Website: crate-barrel
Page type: billing-address
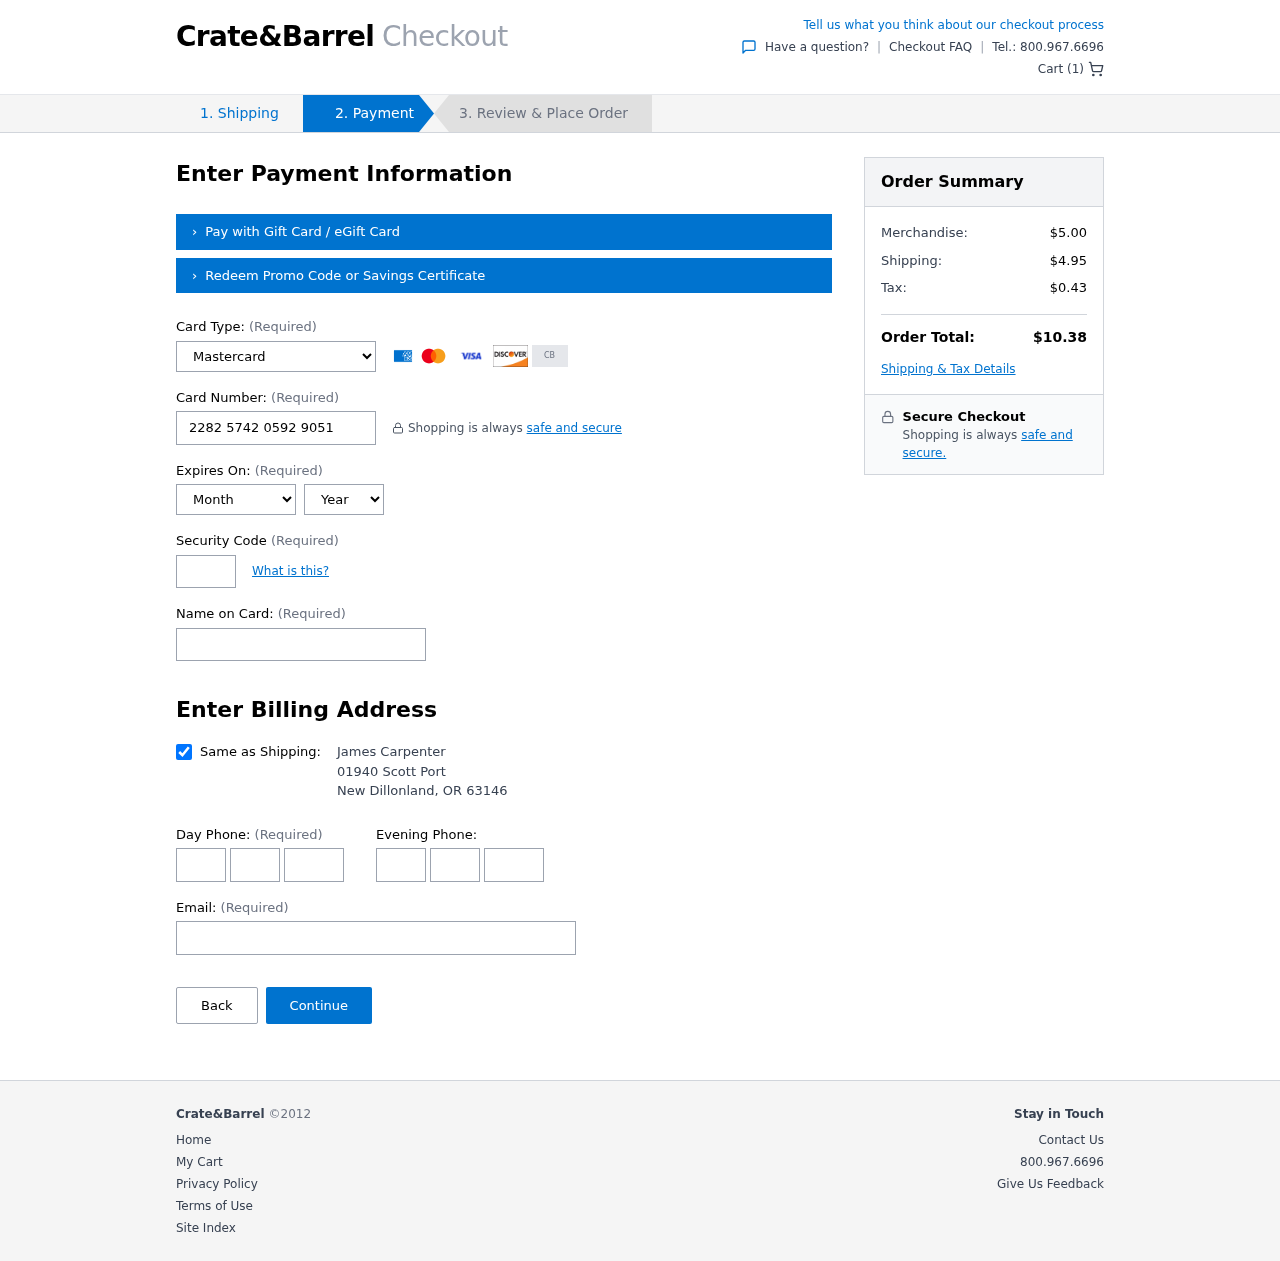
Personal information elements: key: PII_CARD_CVV
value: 972
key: PII_CARD_EXPIRY_MONTH
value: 08
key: PII_CARD_EXPIRY_YEAR
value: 29
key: PII_CARD_NUMBER
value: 2282 5742 0592 9051
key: PII_CARD_TYPE
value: Mastercard
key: PII_CITY
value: New Dillonland
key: PII_EMAIL
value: james_carpenter@gmail.com
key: PII_FULLNAME
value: James Carpenter
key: PII_PHONE_AREA
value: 676
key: PII_PHONE_PREFIX
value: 430
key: PII_PHONE_SUFFIX
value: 0513
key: PII_POSTCODE
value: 63146
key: PII_STATE_ABBR
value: OR
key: PII_STREET
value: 01940 Scott Port
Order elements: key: ORDER_NUM_ITEMS
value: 1
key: ORDER_SUBTOTAL
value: $5.00
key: ORDER_SHIPPING_COST
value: $4.95
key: ORDER_TAX
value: $0.43
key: ORDER_TOTAL
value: $10.38